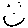
Label: smiley face